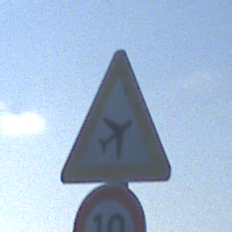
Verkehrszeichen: FlugbetriebLinks
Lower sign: Geschwindigkeit10
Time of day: MorningAfternoon
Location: Outdoor (Nature)
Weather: PartlyCloudy
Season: NotSpecified
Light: Natural